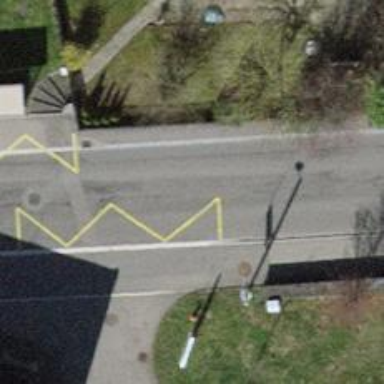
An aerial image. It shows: Public transport stop position.